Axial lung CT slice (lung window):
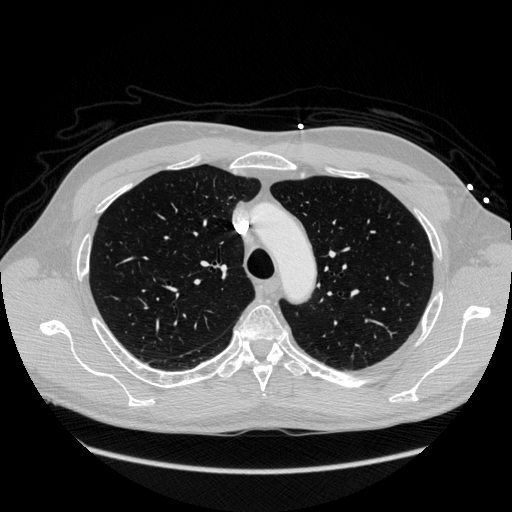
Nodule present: no